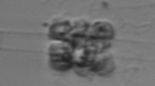
Label: Leptocylindrus_mediterraneus